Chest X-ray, AP view. Patient: 59 years old, sex M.
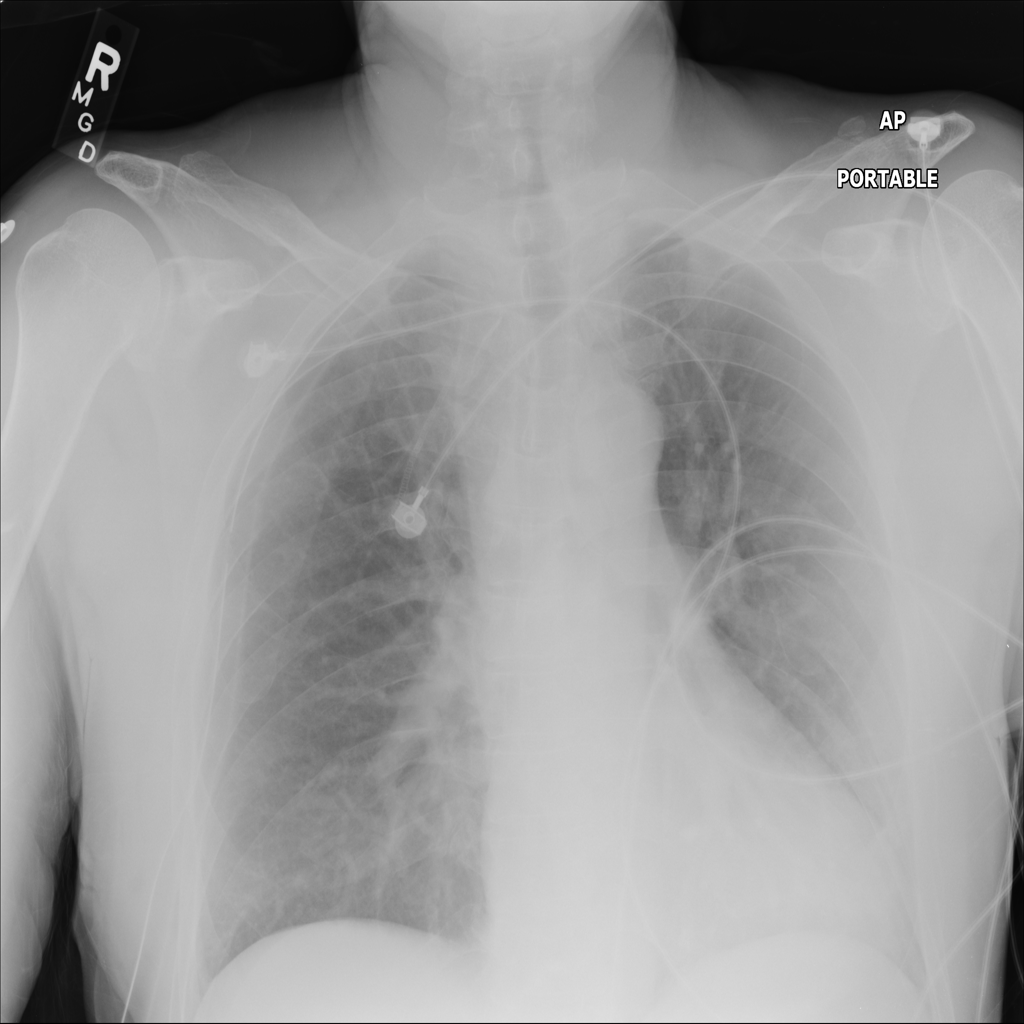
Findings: No Finding